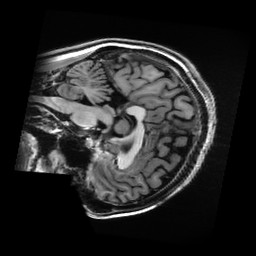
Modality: T1w
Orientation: sagittal
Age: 23
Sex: female
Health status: healthy
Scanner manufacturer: ge
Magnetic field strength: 3 T
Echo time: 0.0052 s